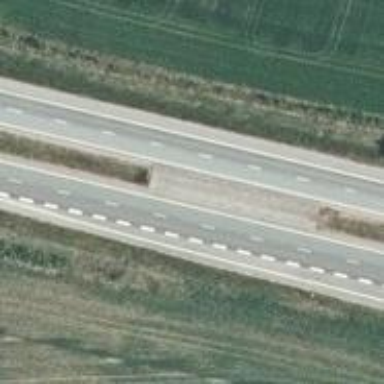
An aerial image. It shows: Asphalt motorway.